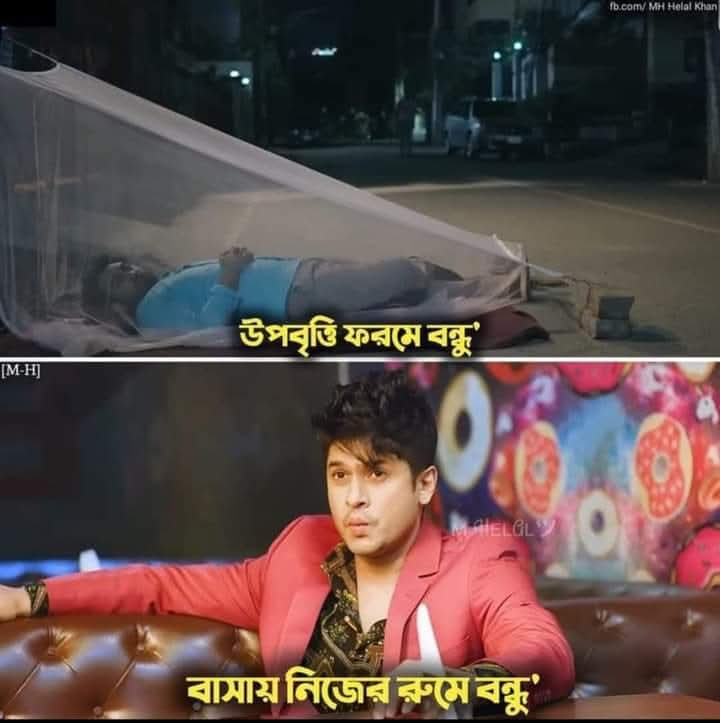
Text: উপবৃত্তি ফরমে বন্ধু'

বাসায় নিজের রুমে বন্ধু'
Label: Non Hate